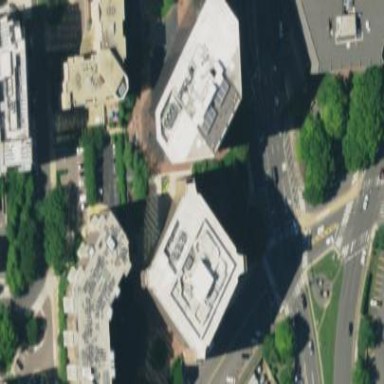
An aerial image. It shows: Office building.